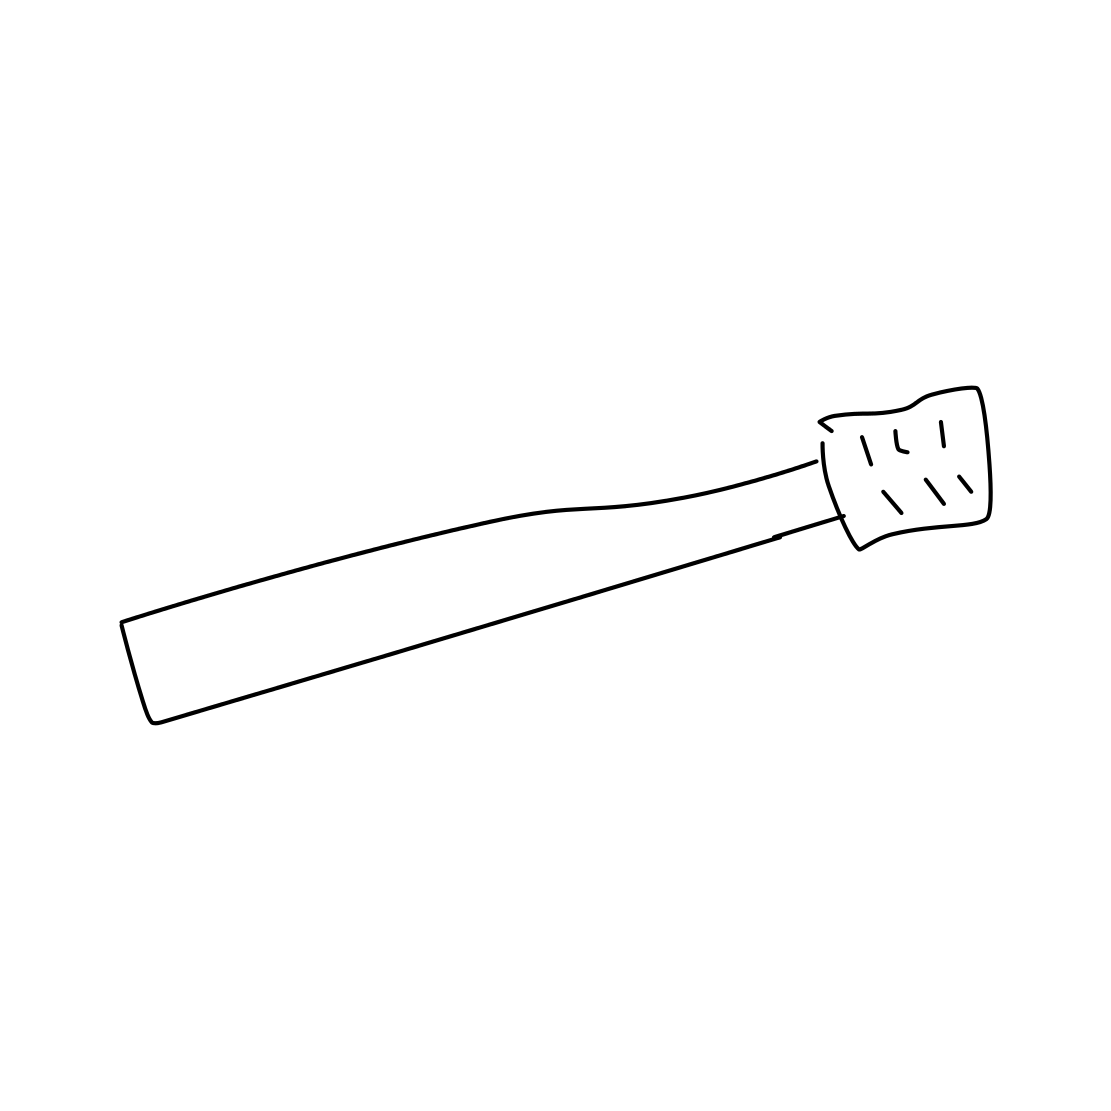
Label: toothbrush